Brain MRI, t1w sequence, axial 2D slice.
Patient: age 35, sex F, weight 78 kg, height 1.78 m
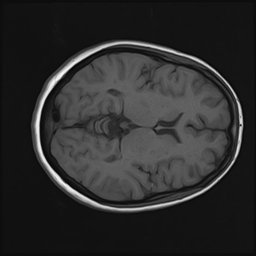